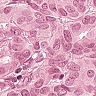
Metastatic tissue present: yes